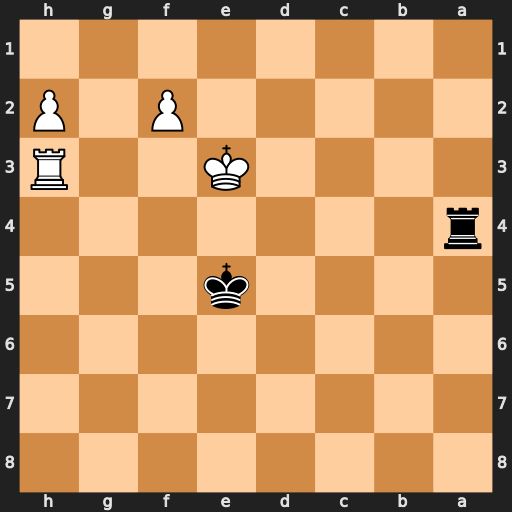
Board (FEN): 8/8/8/4k3/r7/4K2R/5P1P/8
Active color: b
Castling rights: -
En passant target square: -
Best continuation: Ra3+ Ke2 Rxh3